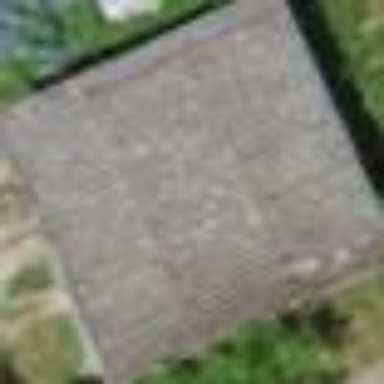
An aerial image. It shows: Garage.